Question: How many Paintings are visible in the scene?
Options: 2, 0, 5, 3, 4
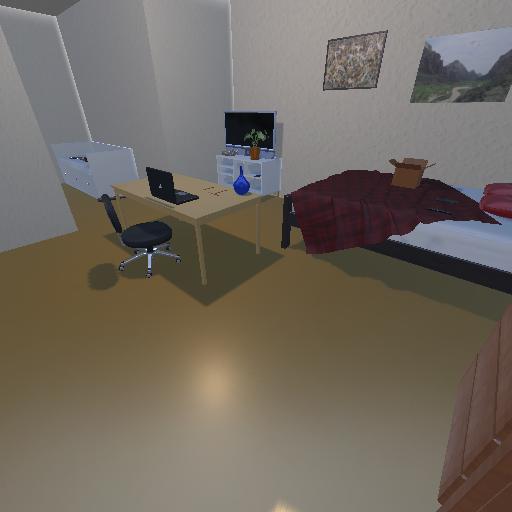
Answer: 2